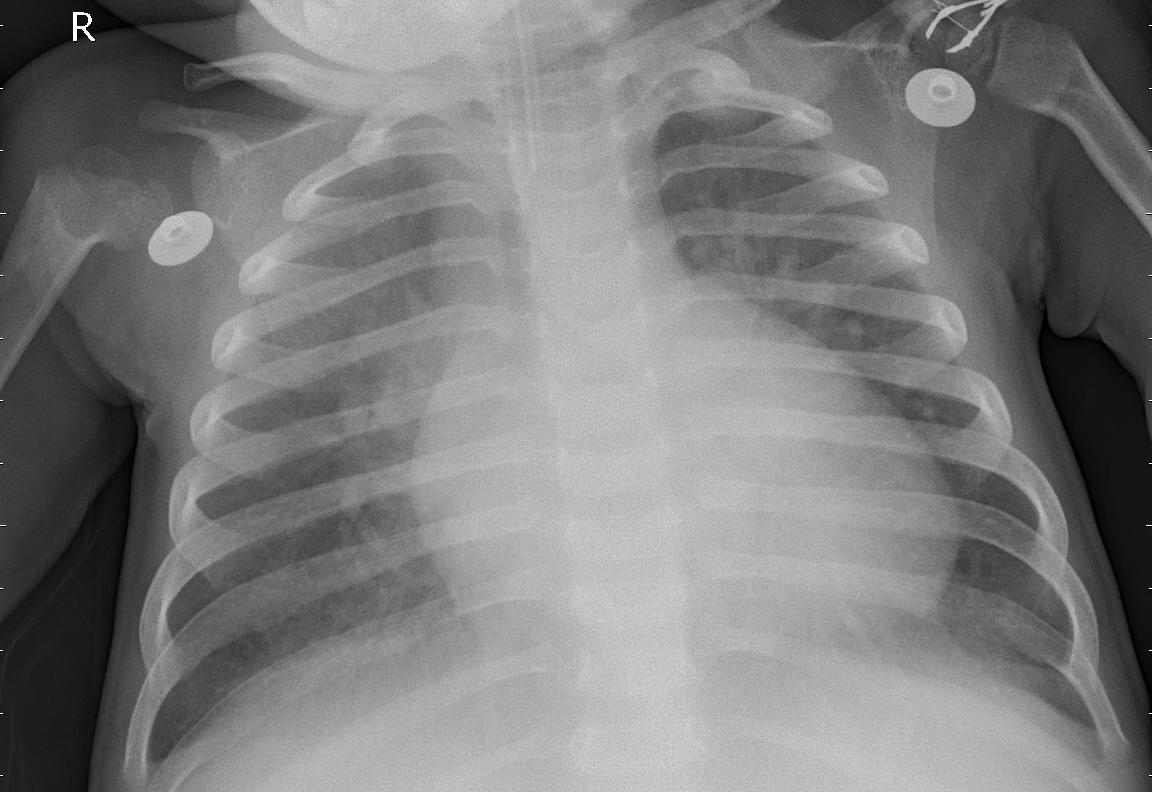
Diagnosis: PNEUMONIA